Question: I'm trying to make it so when you load a page a div is sticking to the bottom of it. Then when a user scrolls down it sticks to the top.
I can do the stick to the top part using a sticky element.
'''
<div id="container">
<div id="menu">
<ul>
<li><a href='#test'>Line 1</a></li>
<li><a href='#'>Line 2</a></li>
<li><a href='#'>Line 3</a></li>
</ul>
</div>
</div>
<script type="text/javascript">
$(document).ready(function(){
$(window).scroll(function(){
if($(this).scrollTop()>=660)
{
$('#menu').addClass('fixed');
}else{
$('#menu').removeClass('fixed');
}
});
});
</script>
'''
I just can't do it so it sticks to the bottom on load. I've attached a little mockup if it's unclear.

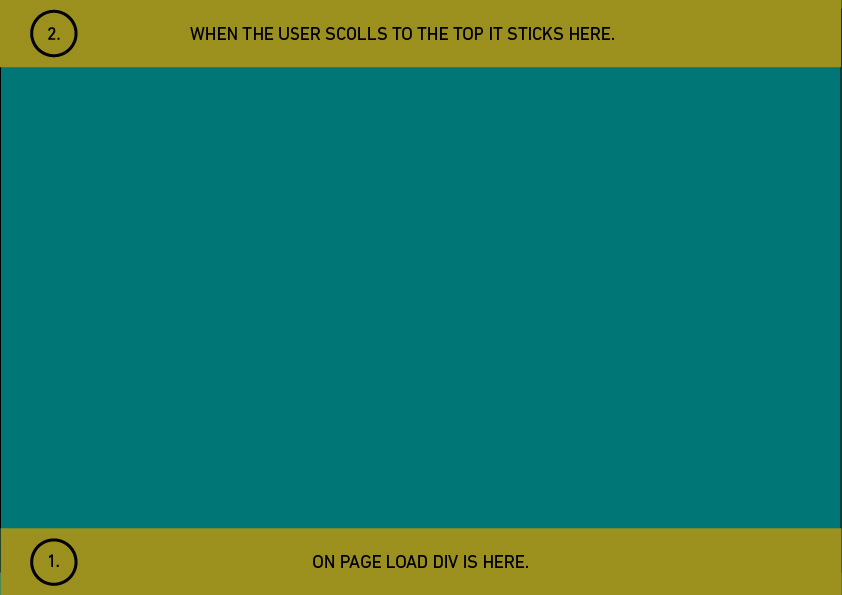
Answer: <URL>
jQuery:
'''
$(document).ready(function() {
var windowH = $(window).height();
var stickToBot = windowH - $('#menu').outerHeight(true);
//outherHeight(true) will calculate with borders, paddings and margins.
$('#menu').css({'top': stickToBot + 'px'});
$(window).scroll(function() {
var scrollVal = $(this).scrollTop();
if ( scrollVal > stickToBot ) {
$('#menu').css({'position':'fixed','top' :'0px'});
} else {
$('#menu').css({'position':'absolute','top': stickToBot +'px'});
}
});
});
'''
Note: if you want to go further, i suggest to inspect this answer too:
<URL>